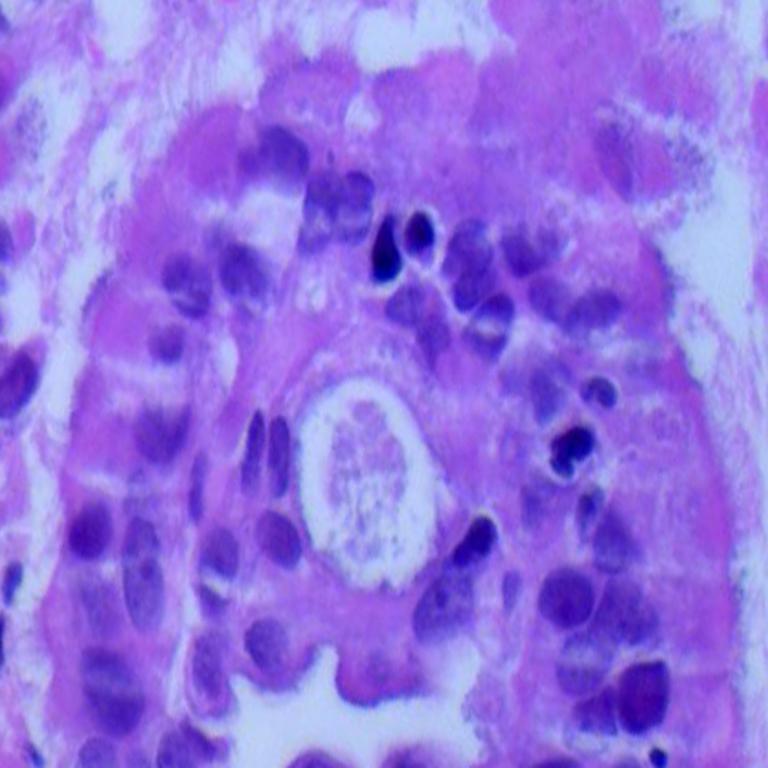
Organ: lung
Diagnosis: adenocarcinomas